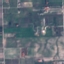
Land use / land cover class: PermanentCrop